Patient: sex F, age 71
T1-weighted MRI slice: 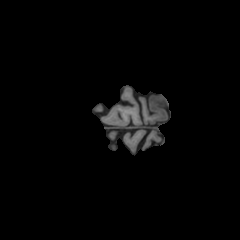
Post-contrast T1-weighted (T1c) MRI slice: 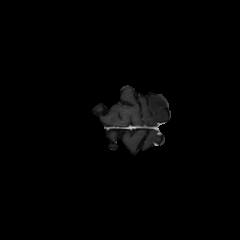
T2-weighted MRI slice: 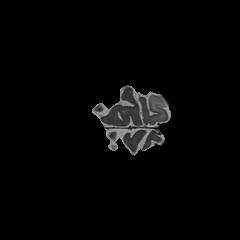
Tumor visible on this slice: yes
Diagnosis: Astrocytoma, IDH-mutant
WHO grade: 2